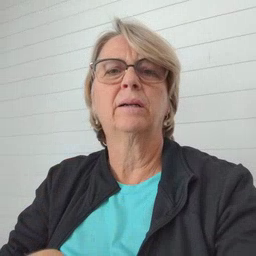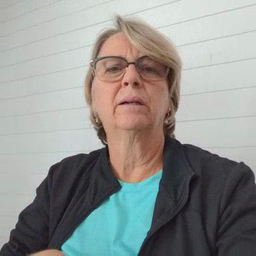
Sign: mad